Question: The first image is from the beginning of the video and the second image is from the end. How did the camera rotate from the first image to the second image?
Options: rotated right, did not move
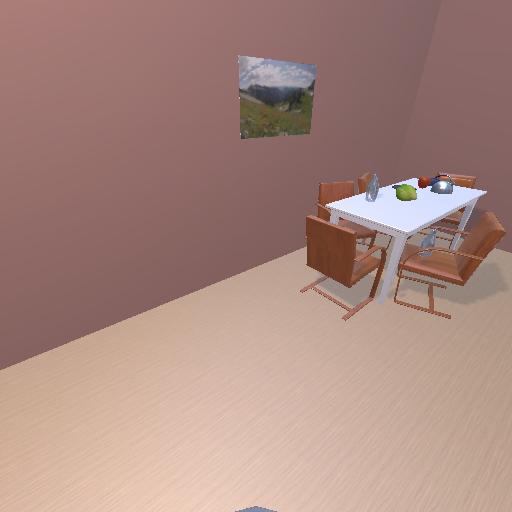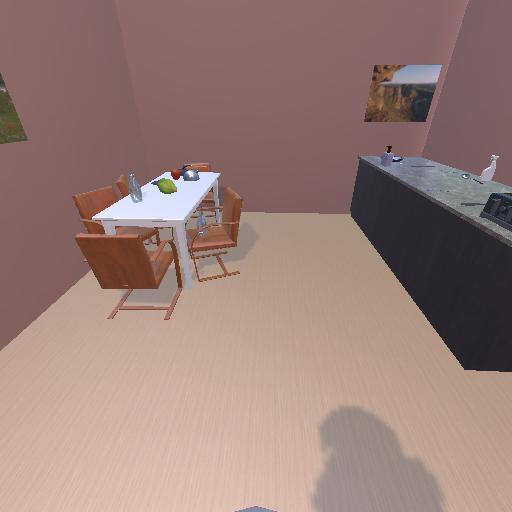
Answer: rotated right